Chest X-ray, PA view. Patient: 72 years old, sex M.
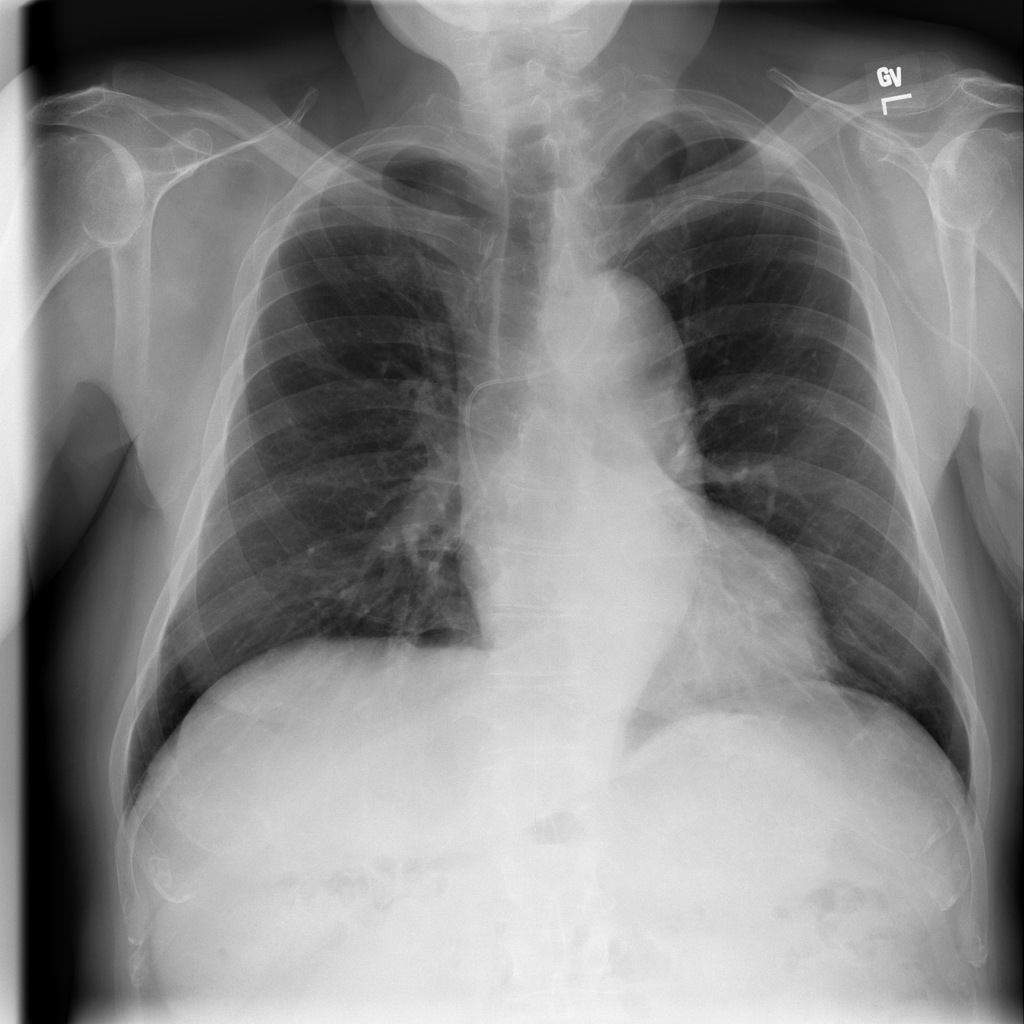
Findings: No Finding